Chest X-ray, PA view. Patient: 22 years old, sex F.
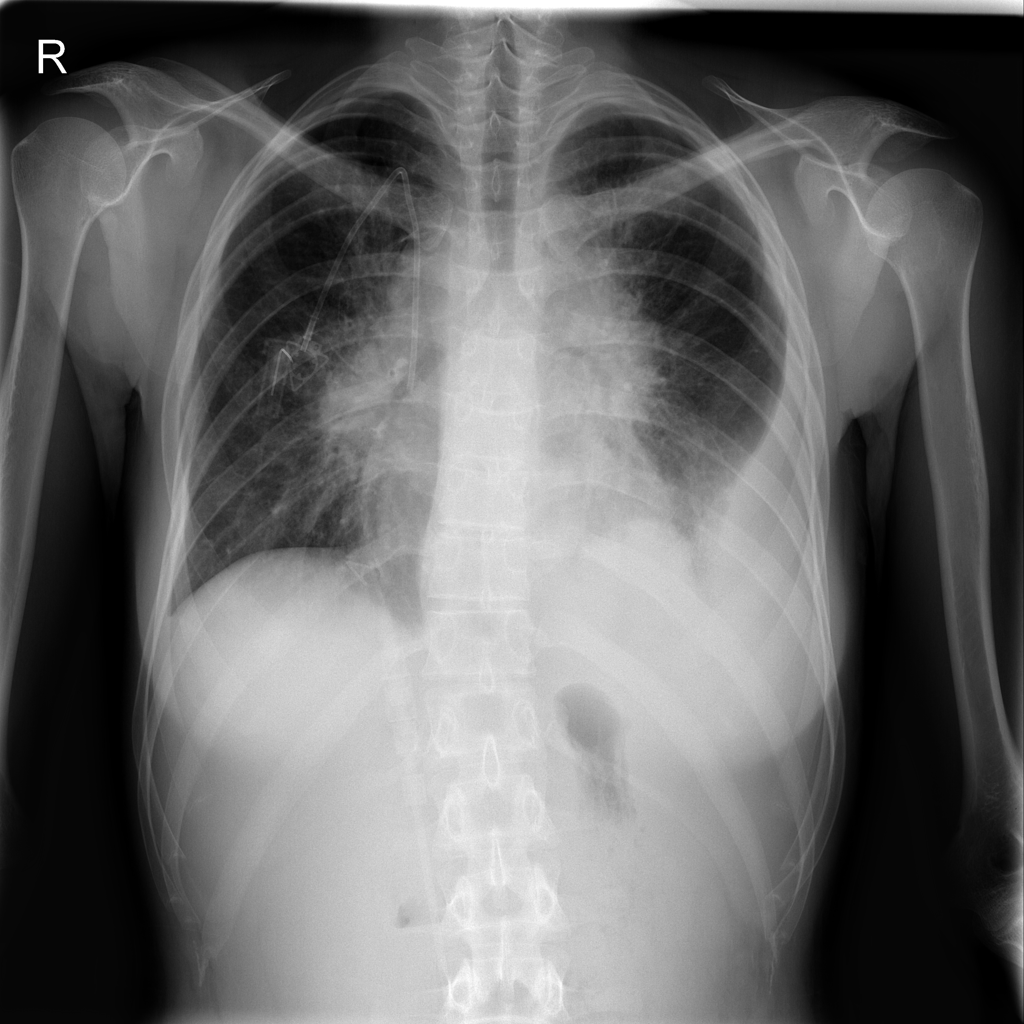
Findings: Mass